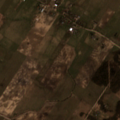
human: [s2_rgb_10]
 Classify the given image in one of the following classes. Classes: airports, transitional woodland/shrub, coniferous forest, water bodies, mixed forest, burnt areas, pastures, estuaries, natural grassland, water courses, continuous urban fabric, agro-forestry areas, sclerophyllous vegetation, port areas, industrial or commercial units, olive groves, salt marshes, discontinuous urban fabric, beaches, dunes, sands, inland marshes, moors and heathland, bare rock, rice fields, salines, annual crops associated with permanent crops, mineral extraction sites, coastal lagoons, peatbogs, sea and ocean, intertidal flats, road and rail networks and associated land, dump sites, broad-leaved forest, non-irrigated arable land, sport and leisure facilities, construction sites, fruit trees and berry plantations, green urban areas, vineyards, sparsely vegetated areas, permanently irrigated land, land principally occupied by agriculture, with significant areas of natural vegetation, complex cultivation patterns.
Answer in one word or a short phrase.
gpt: discontinuous urban fabric, non-irrigated arable land, complex cultivation patterns, land principally occupied by agriculture, with significant areas of natural vegetation, broad-leaved forest